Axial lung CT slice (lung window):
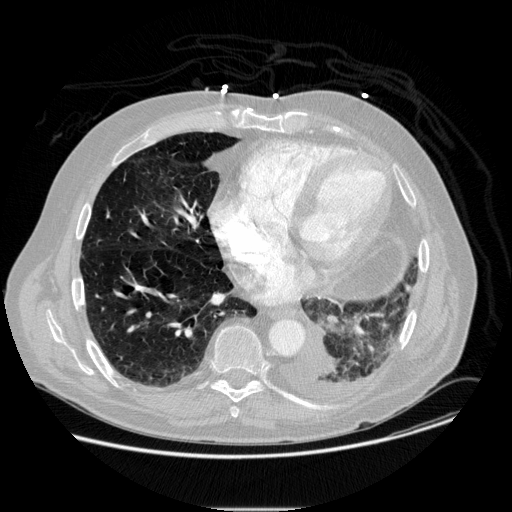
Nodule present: no